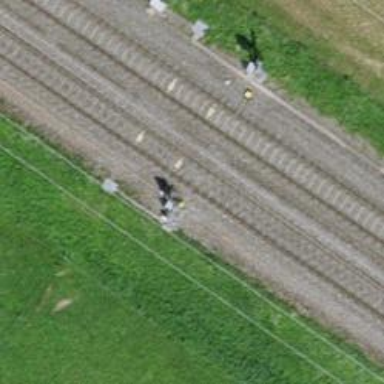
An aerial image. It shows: Railway signal.